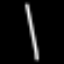
Label: line